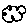
Label: cloud